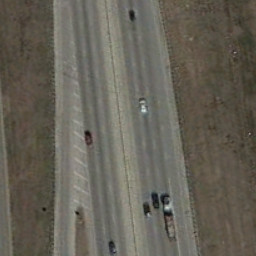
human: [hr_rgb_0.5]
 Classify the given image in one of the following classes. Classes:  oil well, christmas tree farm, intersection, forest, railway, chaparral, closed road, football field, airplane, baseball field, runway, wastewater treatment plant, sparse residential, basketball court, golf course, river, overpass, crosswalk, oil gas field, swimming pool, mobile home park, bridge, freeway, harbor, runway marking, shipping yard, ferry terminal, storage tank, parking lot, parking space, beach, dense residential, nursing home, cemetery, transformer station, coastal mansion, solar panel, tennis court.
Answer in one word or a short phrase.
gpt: freeway